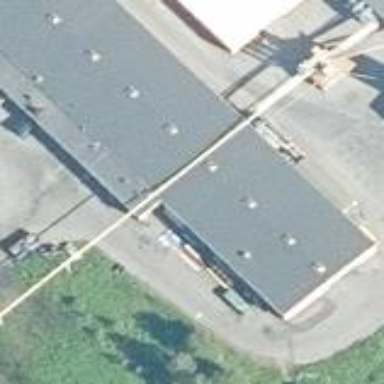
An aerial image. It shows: Industrial building.